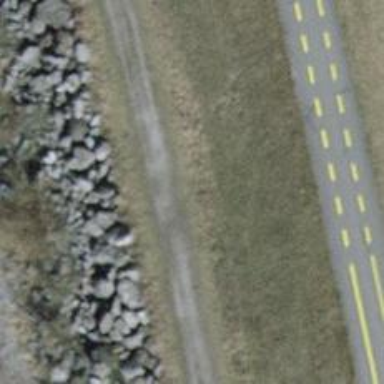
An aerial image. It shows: Asphalt track with grade1 surface.